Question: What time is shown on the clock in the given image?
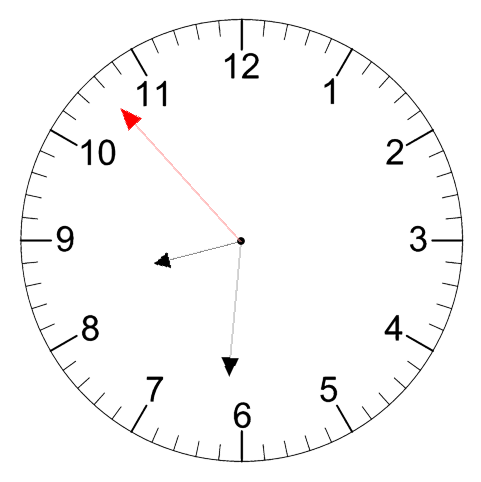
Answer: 08:30:53